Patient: sex M, age 58
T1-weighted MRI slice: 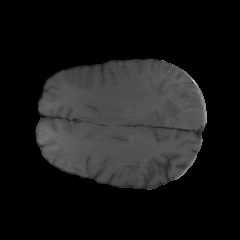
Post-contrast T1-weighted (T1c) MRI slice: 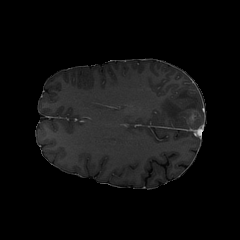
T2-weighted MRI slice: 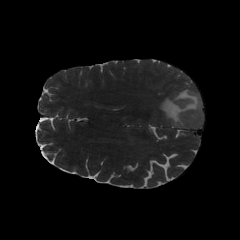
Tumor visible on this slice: yes
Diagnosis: Glioblastoma, IDH-wildtype
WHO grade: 4